Field crop: maize
Growth stage: 2
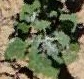
Species: chenopodium